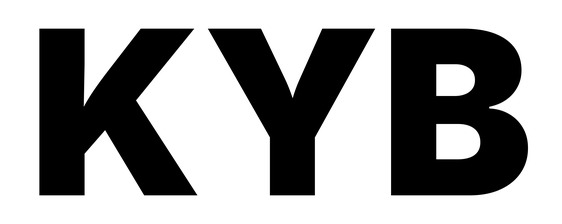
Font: Inter_Black